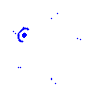
Particle: pion